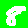
Digit: 8